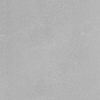
Atmospheric dust classification: dusty